Field crop: tomato
Growth stage: 1
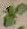
Species: solanum